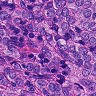
Metastatic tissue present: yes